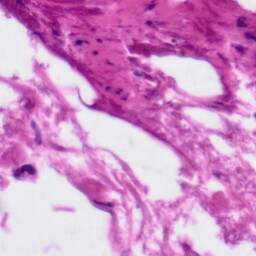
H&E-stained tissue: Tonsil